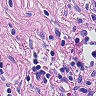
Metastatic tissue present: no